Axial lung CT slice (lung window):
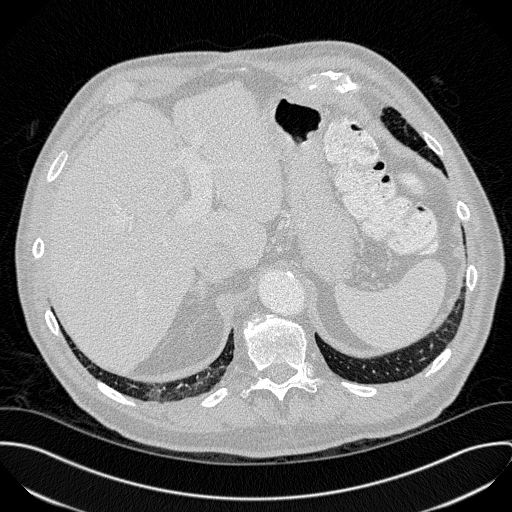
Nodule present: no